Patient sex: M
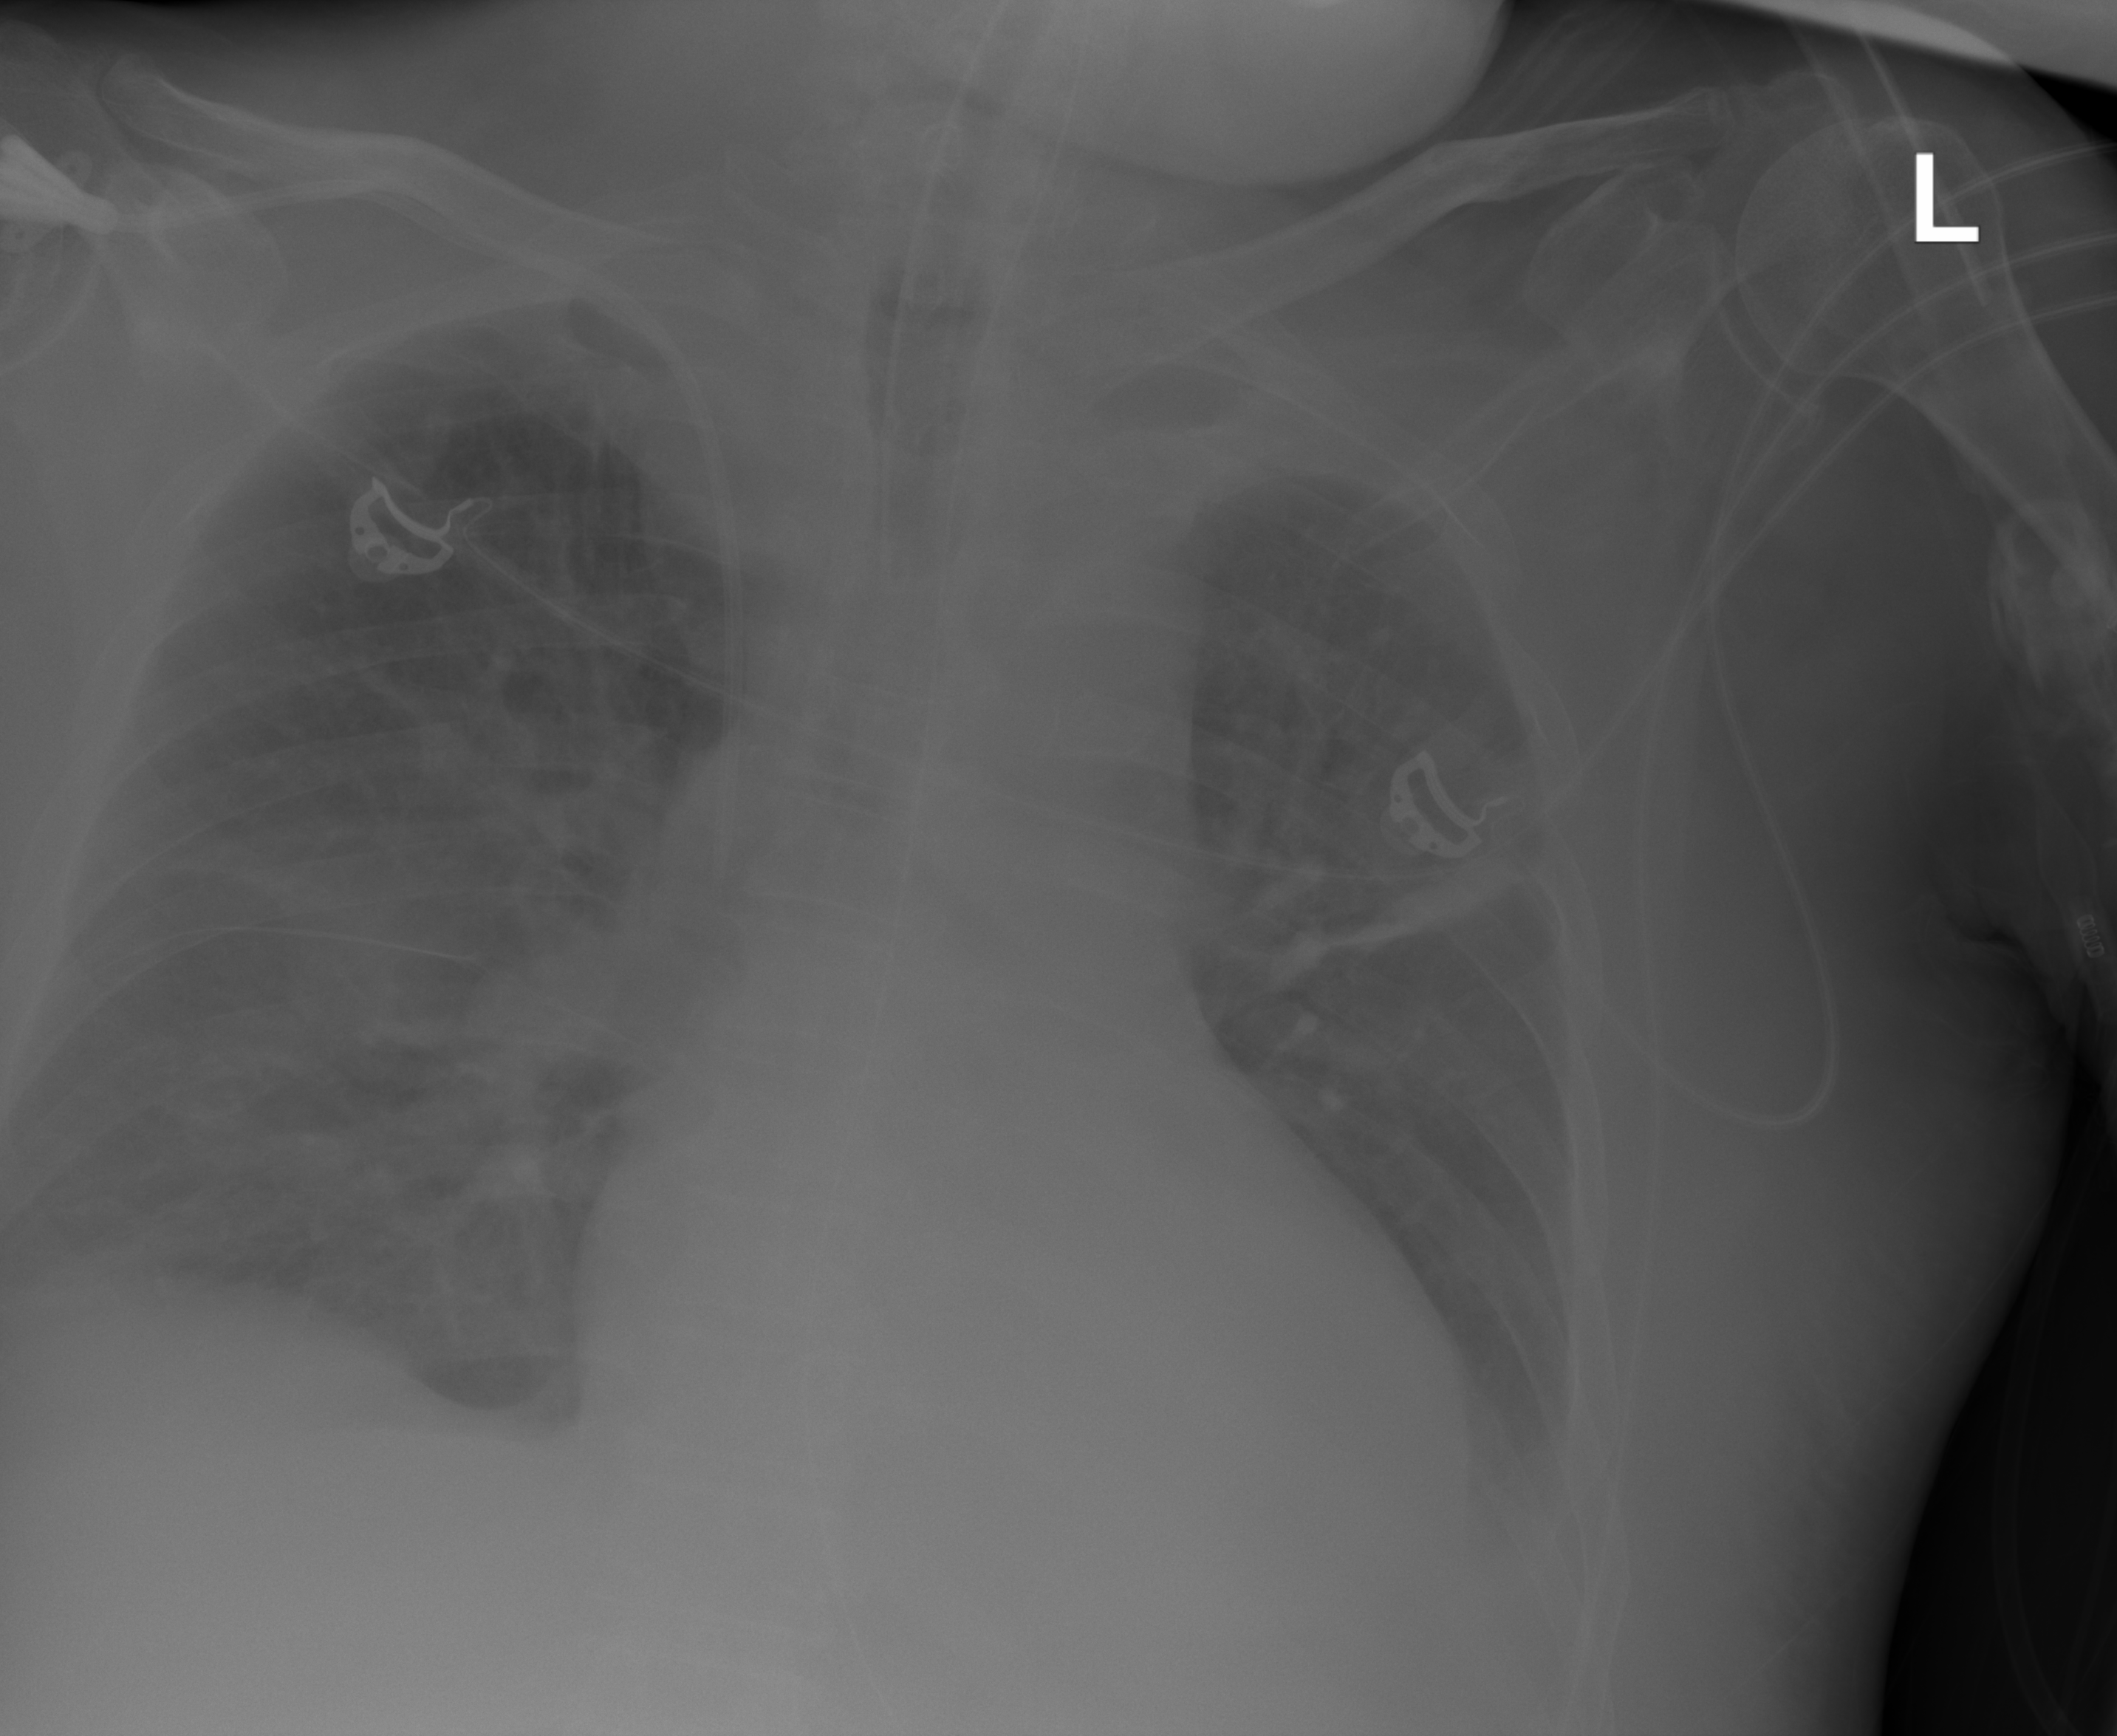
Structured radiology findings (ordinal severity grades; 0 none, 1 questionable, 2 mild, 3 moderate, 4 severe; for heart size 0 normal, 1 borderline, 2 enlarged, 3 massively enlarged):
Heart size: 1
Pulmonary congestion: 2
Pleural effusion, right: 2
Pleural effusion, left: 2
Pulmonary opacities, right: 2
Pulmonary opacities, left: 2
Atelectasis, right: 2
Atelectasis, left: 2